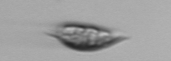
Label: Prorocentrum_triestinum